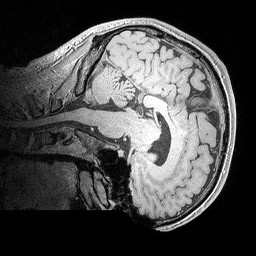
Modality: MP2RAGE
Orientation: sagittal
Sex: male
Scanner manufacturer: siemens
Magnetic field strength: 3 T
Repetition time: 5 s
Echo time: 0.00292 s